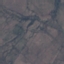
Label: HerbaceousVegetation